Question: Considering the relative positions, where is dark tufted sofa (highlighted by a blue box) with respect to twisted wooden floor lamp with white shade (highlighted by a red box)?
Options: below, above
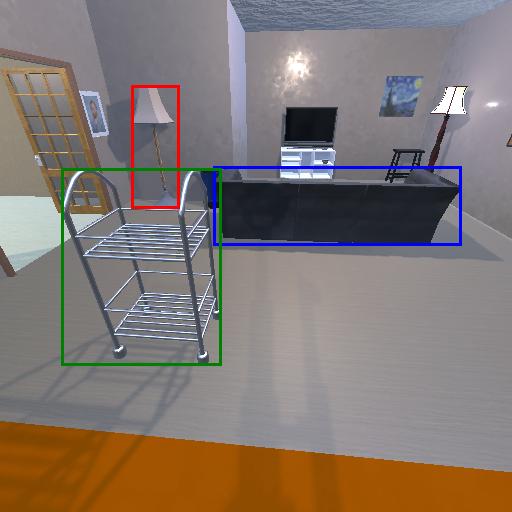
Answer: below